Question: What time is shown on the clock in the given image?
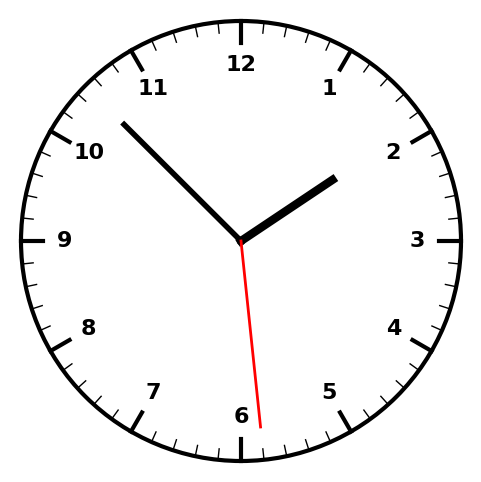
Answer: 01:52:29